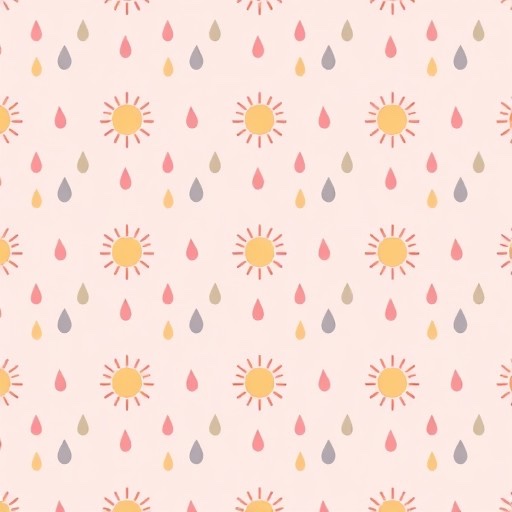
Category: Spring